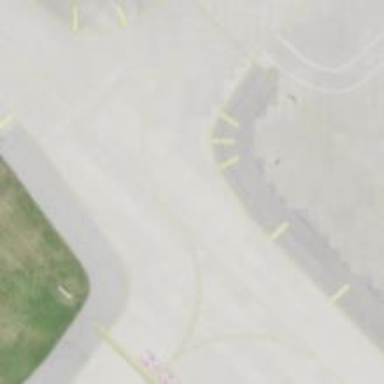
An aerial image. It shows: View of taxiway at the airport.